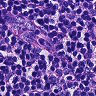
Metastatic tissue present: no